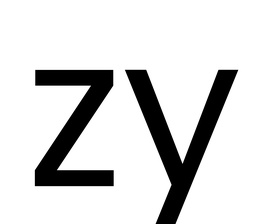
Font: Poppins-Regular